Interaction volume radius: 5 \u00c5
Interaction volume height: 35 \u00c5
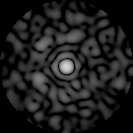
Disorder parameter: 0.8501